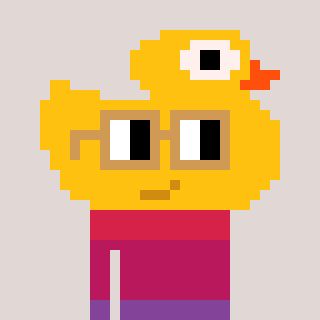
a pixel art character with square brown glasses, a ducky-shaped head and a gunk-colored body on a warm background